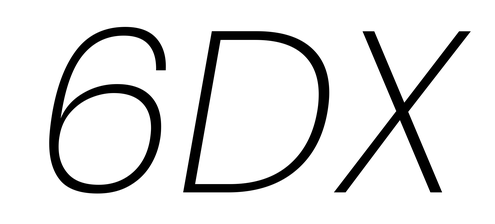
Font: Poppins-ExtraLightItalic